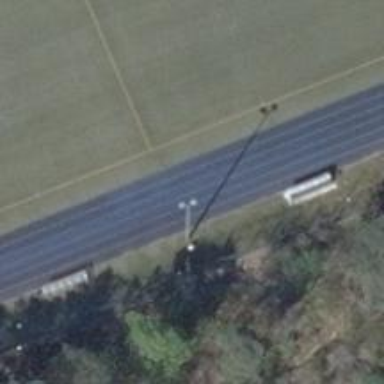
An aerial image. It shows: Mast structure.